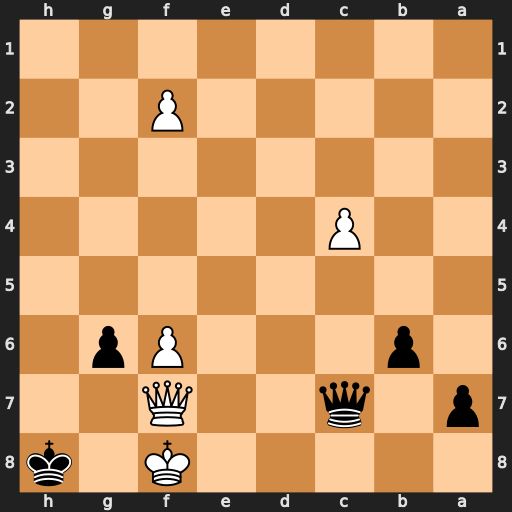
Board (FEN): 5K1k/p1q2Q2/1p3Pp1/8/2P5/8/5P2/8
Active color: b
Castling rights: -
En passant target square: -
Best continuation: Qd8+ Qe8 Qxf6+